Field crop: maize
Growth stage: 2
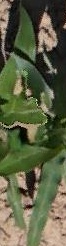
Species: maize